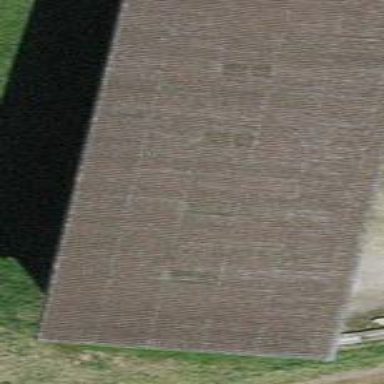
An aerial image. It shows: View of roof of building.